Field crop: tomato
Growth stage: 1
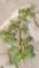
Species: portulaca